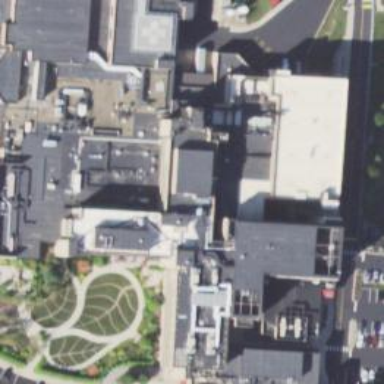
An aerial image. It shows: Hospital building providing healthcare services.